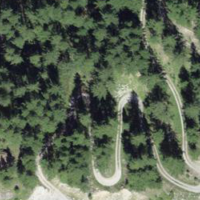
EUNIS habitat code: 41
Species observed at this site:
Parnassius apollo